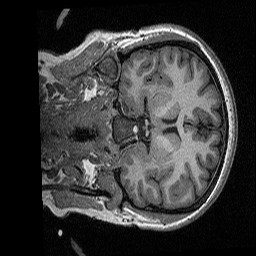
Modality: T1w
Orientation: coronal
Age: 28
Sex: female
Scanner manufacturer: siemens
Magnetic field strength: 3 T
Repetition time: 2.3 s
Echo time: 0.00298 s